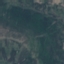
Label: HerbaceousVegetation